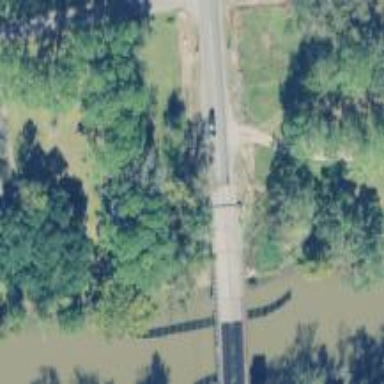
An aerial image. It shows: Secondary road crossing swing movable bridge.